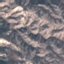
Land use / land cover: HerbaceousVegetation